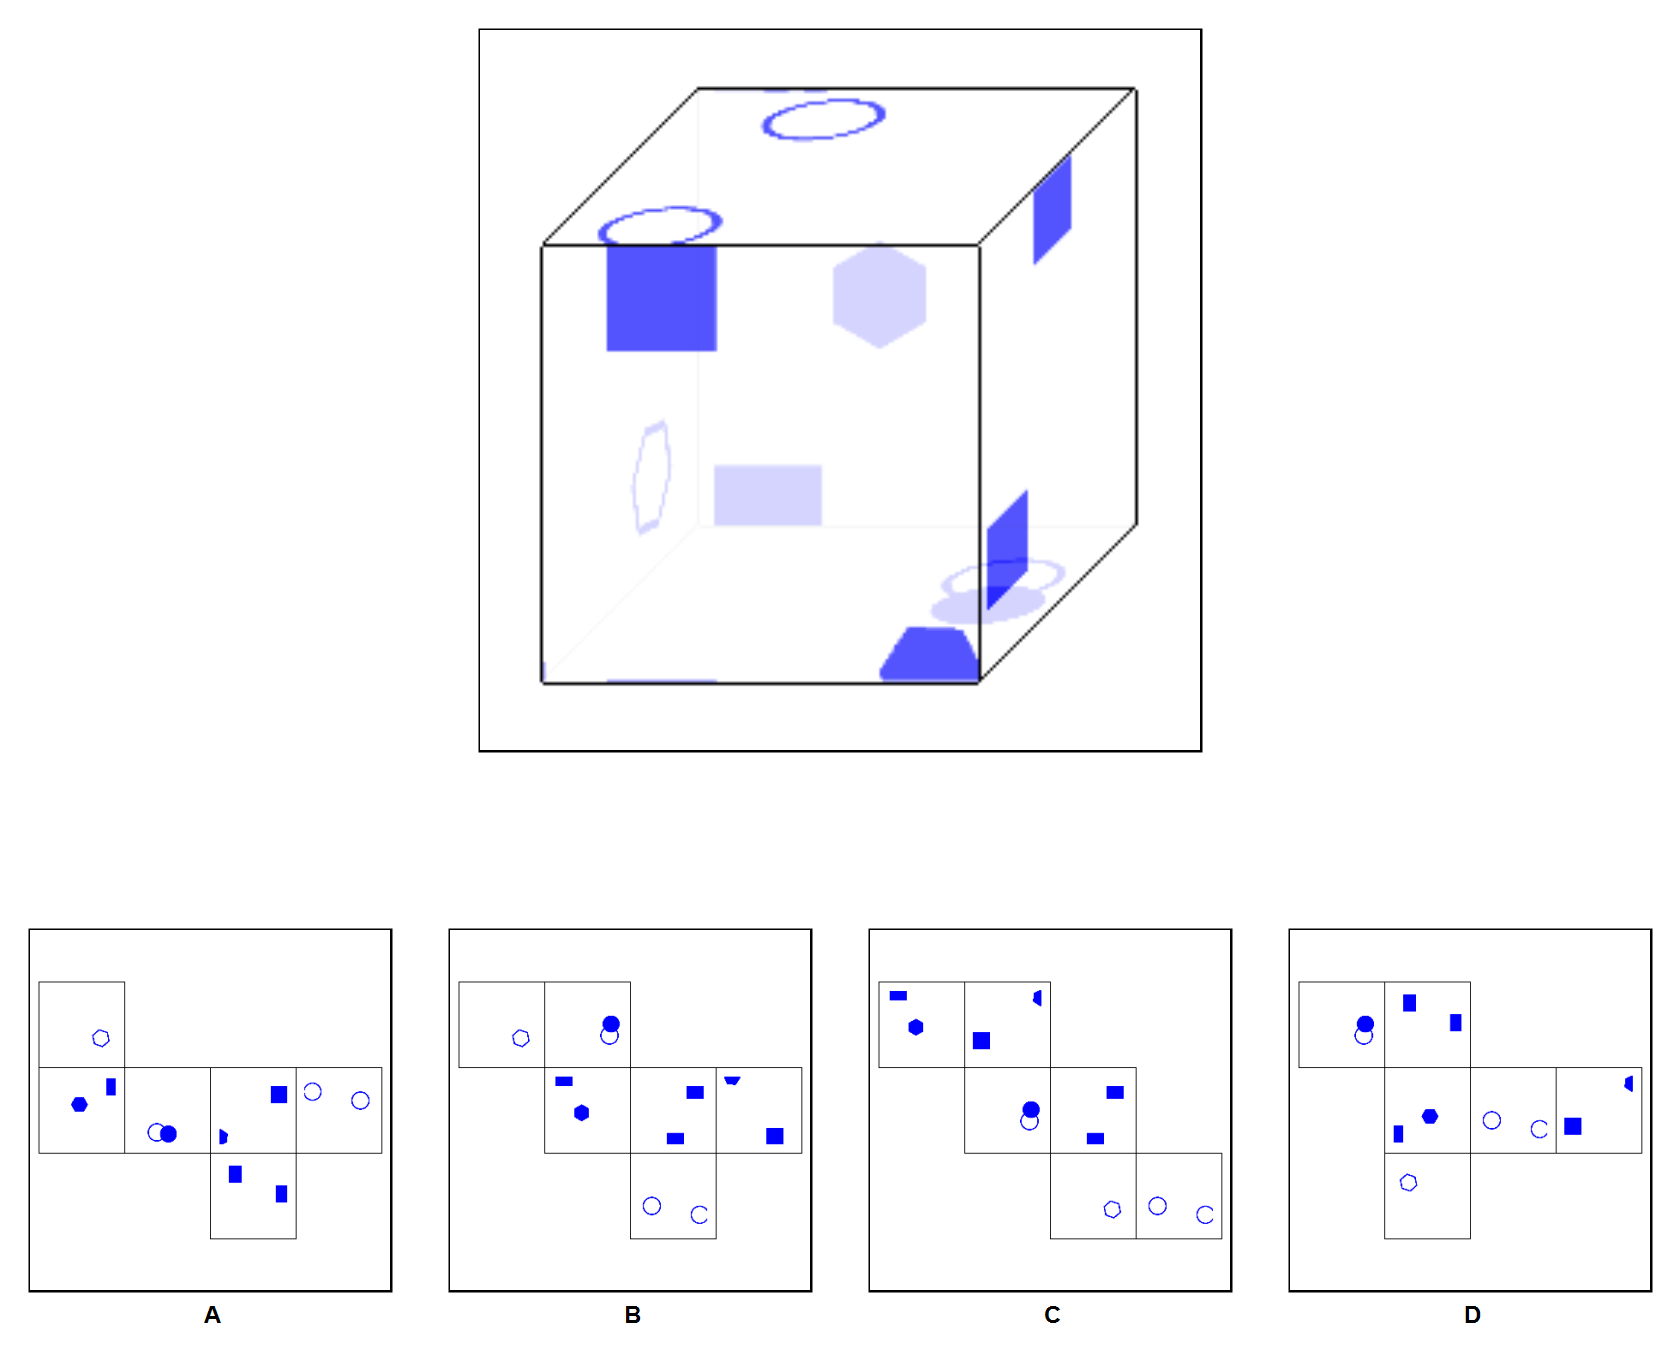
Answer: C